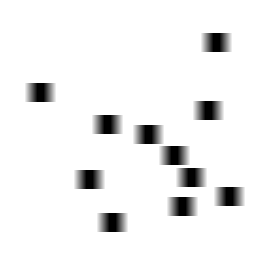
Squares: 11
Triangles: 0
Stars: 0
Total shapes: 11